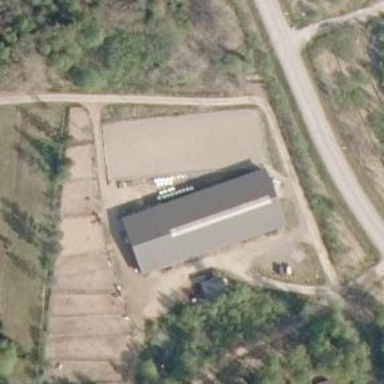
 located in sports hall on leisure land."